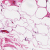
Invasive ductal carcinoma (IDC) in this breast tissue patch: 0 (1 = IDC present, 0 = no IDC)